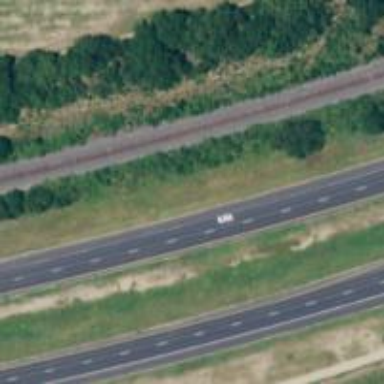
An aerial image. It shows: Trunk highway with expressway features.